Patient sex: F
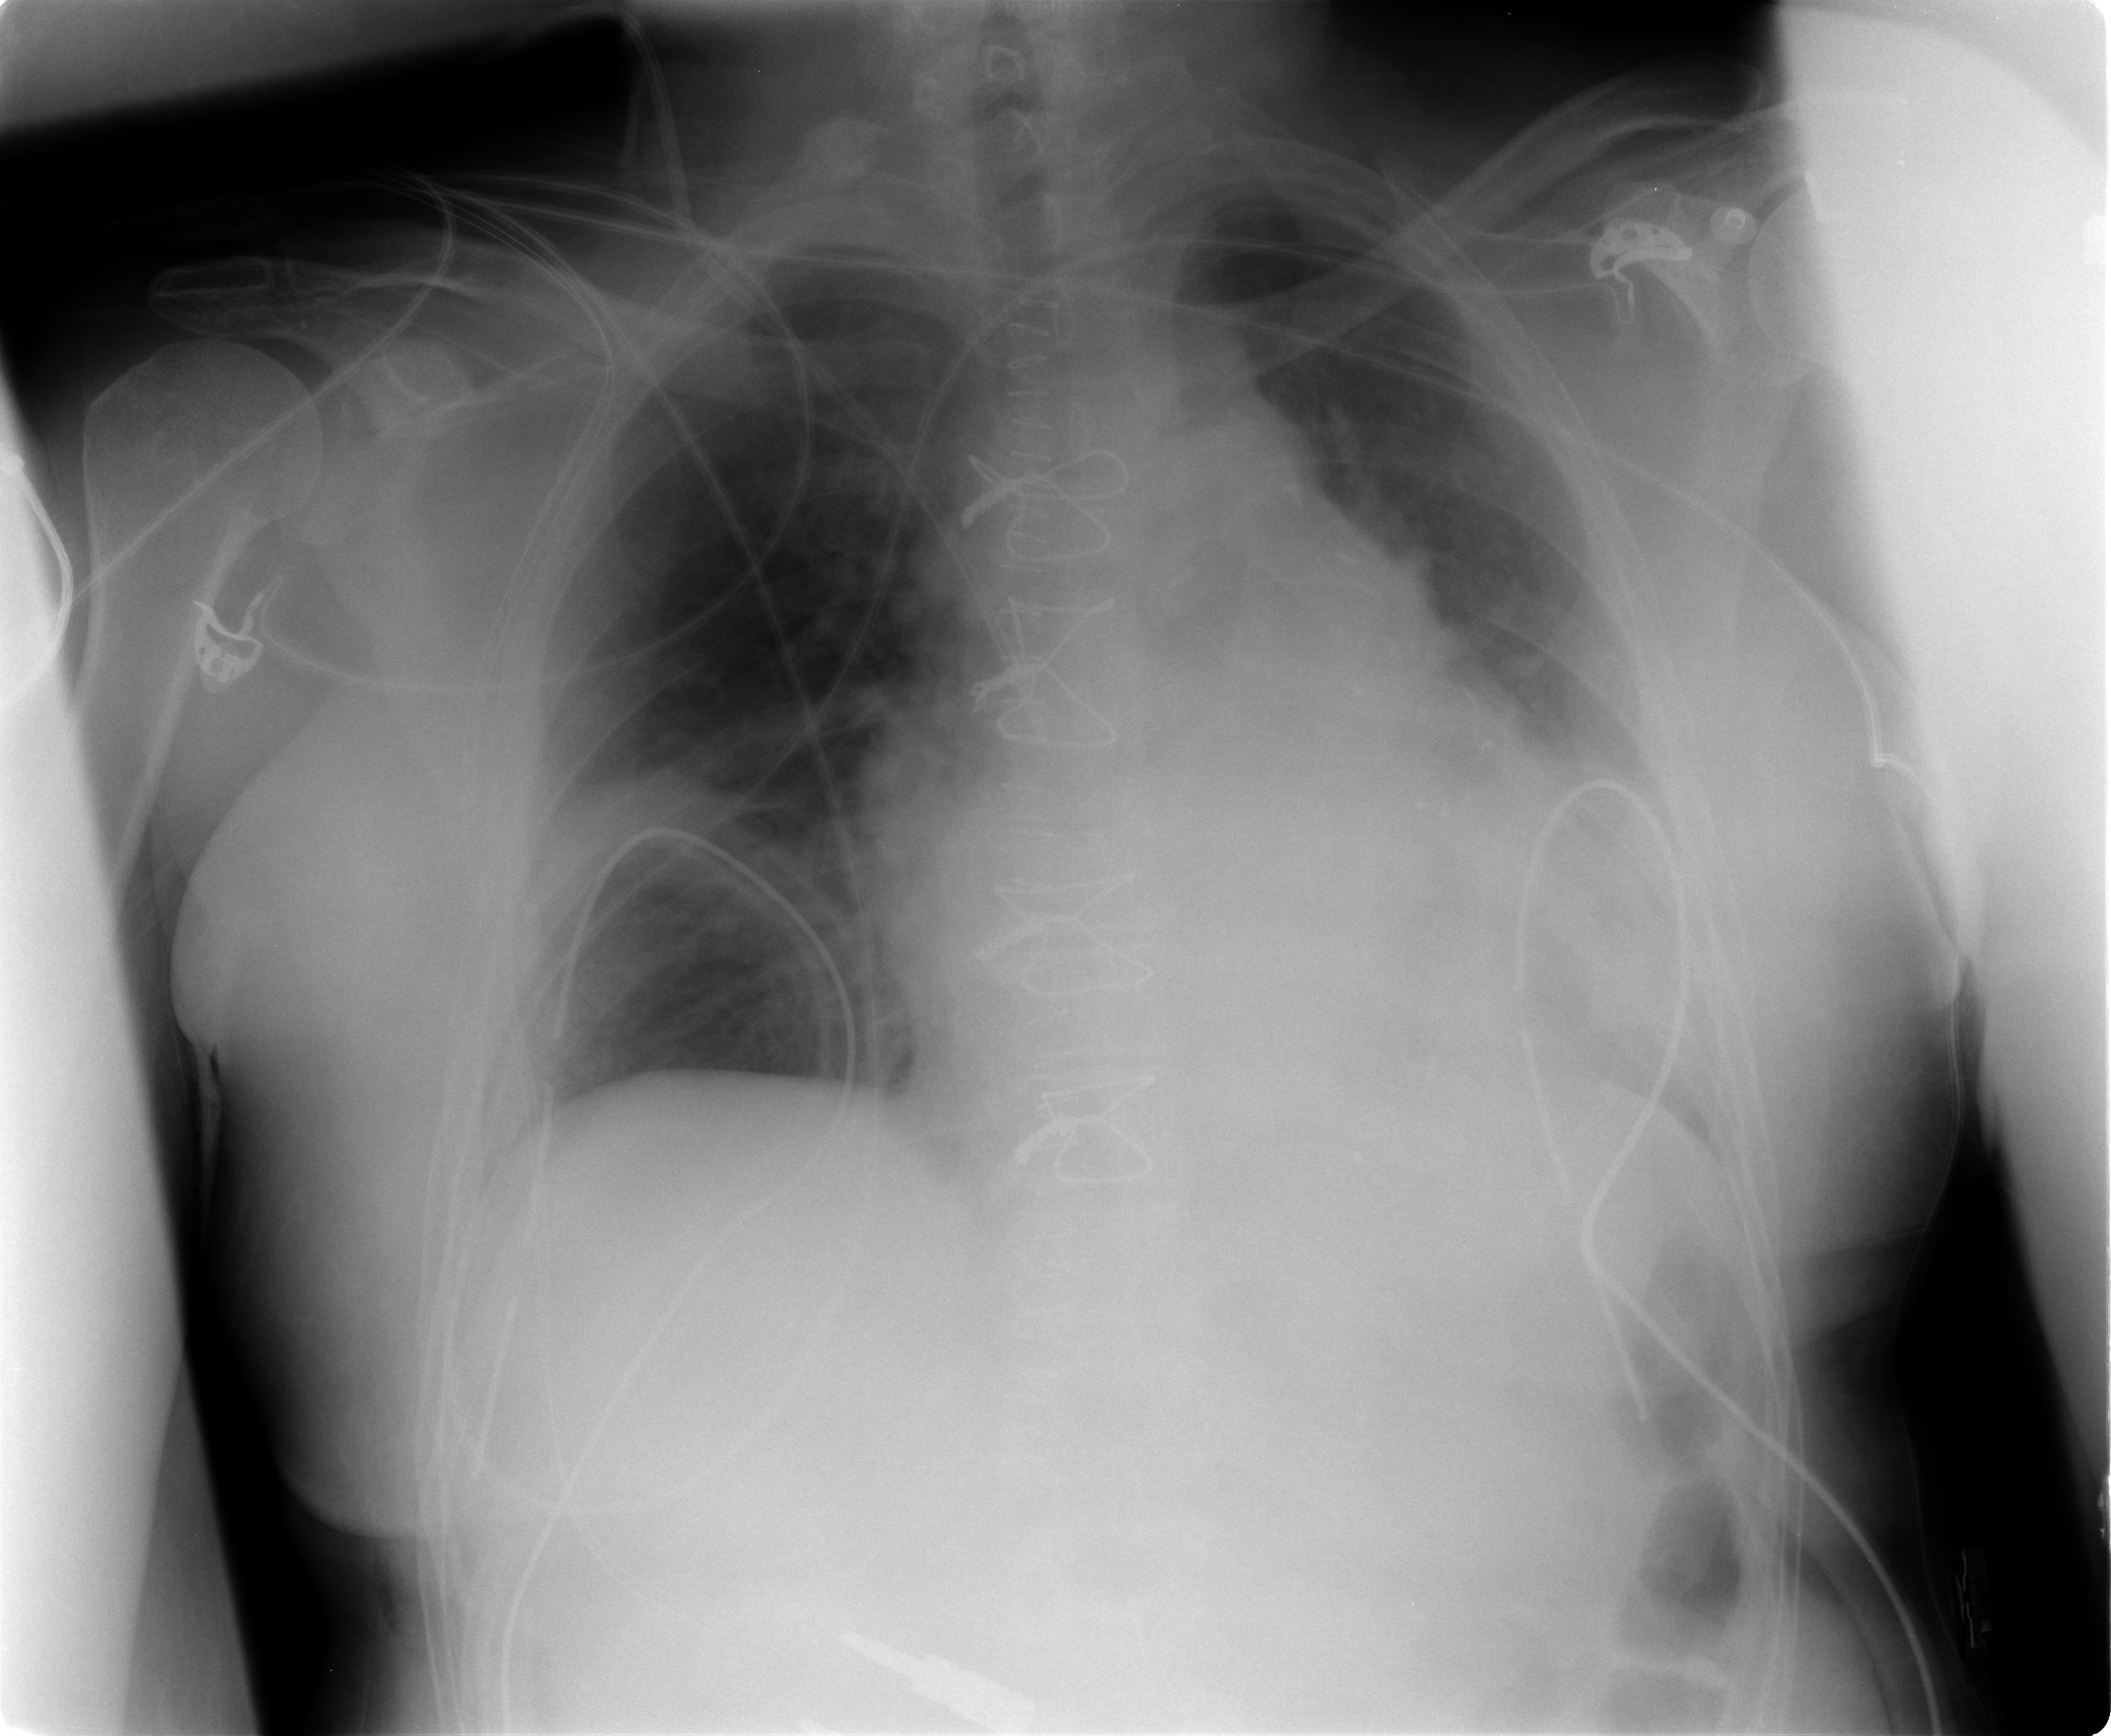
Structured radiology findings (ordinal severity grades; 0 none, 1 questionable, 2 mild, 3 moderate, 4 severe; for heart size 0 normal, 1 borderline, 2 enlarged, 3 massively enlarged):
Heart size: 1
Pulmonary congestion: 2
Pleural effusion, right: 0
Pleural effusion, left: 0
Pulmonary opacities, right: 2
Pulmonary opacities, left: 2
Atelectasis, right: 2
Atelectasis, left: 2